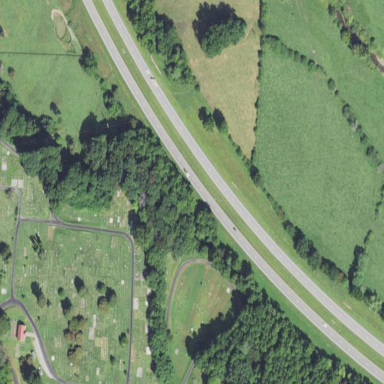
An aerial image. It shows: Cemetery.